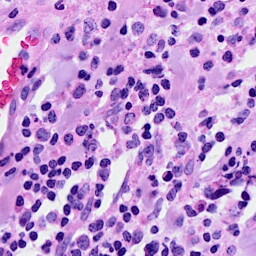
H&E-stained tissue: Breast